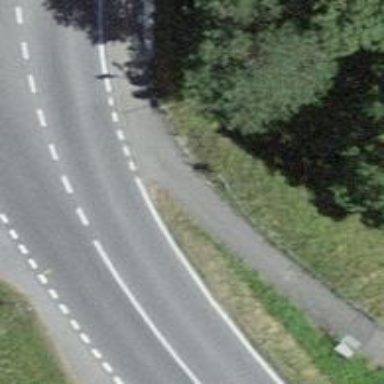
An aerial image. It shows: Paved footway.